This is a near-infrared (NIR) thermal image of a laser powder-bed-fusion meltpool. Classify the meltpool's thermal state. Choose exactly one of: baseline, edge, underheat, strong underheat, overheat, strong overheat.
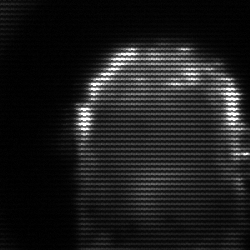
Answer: baseline